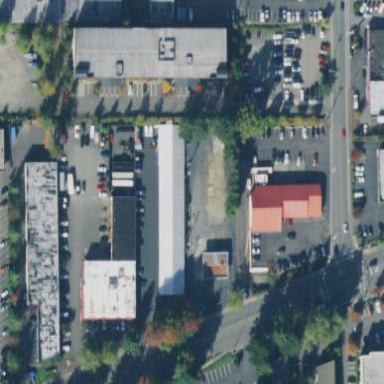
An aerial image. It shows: Retail area.